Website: walmart
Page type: customer-info-address
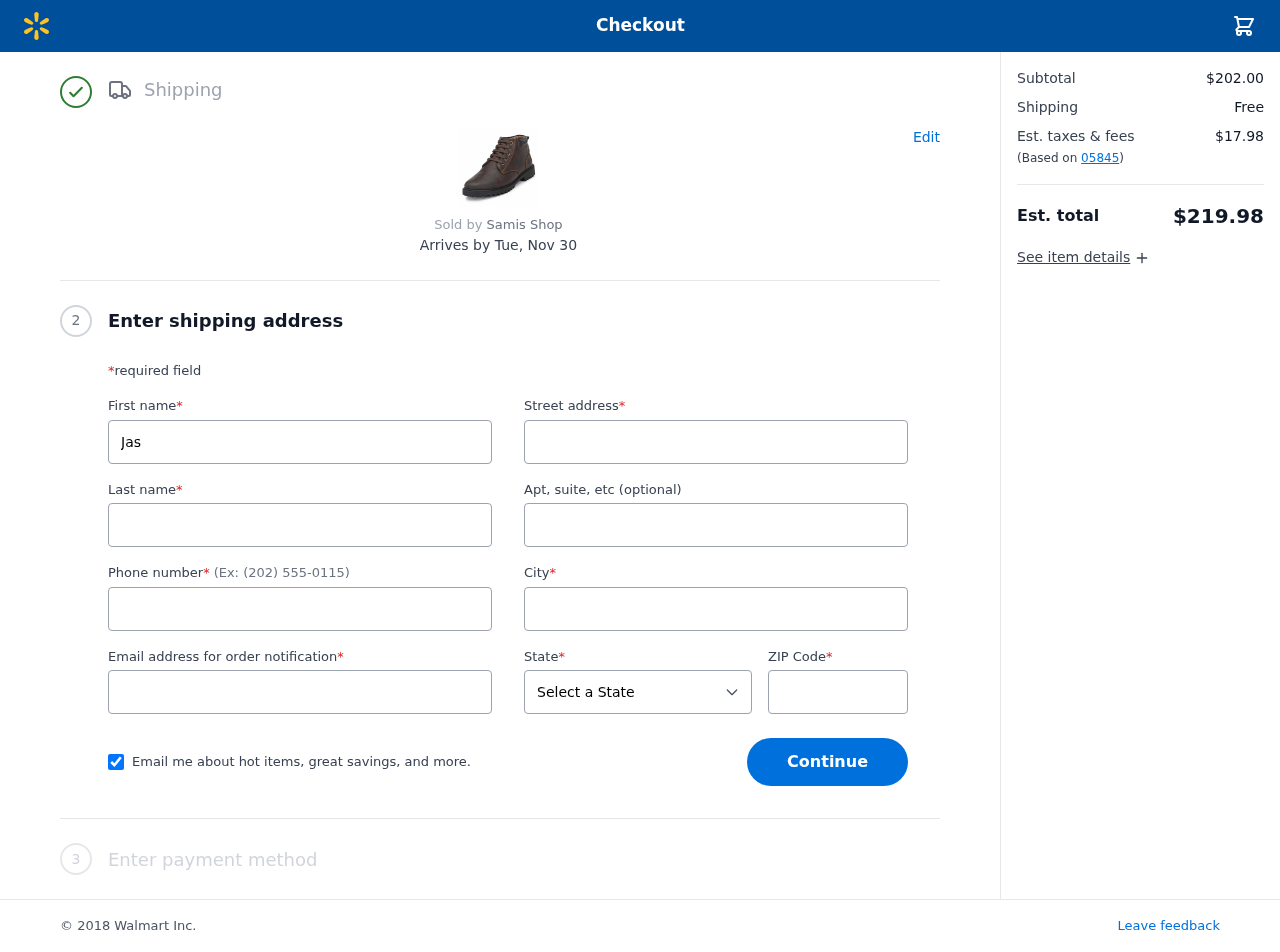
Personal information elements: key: PII_CITY
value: Sextonview
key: PII_EMAIL
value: jason.ellis@gmail.com
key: PII_FIRSTNAME
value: Jason
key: PII_LASTNAME
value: Ellis
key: PII_PHONE
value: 9264522416
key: PII_POSTCODE
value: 05845
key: PII_STATE
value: New Mexico
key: PII_STREET
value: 4428 Cannon Summit
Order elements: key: ORDER_DELIVERY_DATE
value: Tue, Nov 30
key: ORDER_SUBTOTAL
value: $202.00
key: ORDER_SHIPPING_COST
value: Free
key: ORDER_TAX
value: $17.98
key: ORDER_TOTAL
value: $219.98